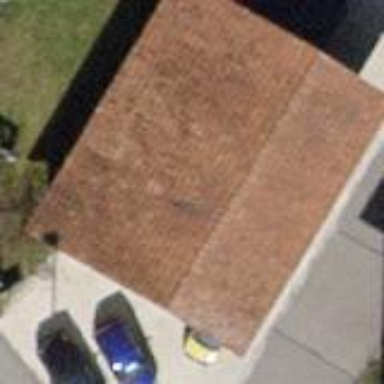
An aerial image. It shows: Carport structure.